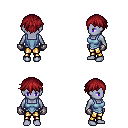
a pixel art fantasy rpg character, female body template, dark elf, purple skin, blue vest, gold greaves, brunette short bangs hairstyle, metal gloves, four views (front, back, left, right), 2x2 character sprite sheet, small pixel art, hard edges, no anti-aliasing